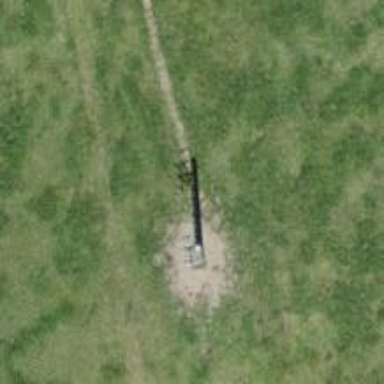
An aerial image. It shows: Power pole.